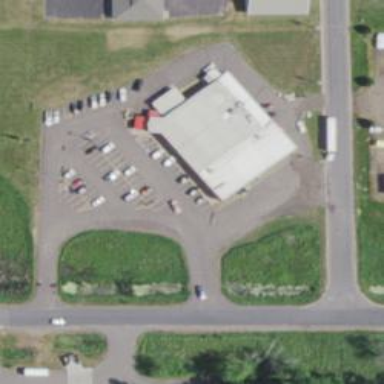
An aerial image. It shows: Supermarket.